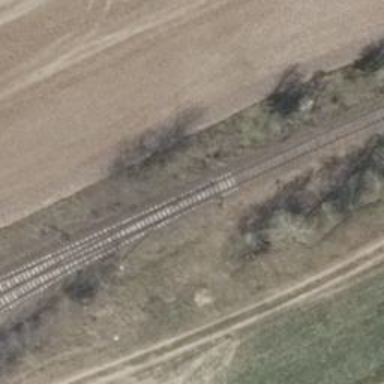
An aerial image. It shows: Railway switch.